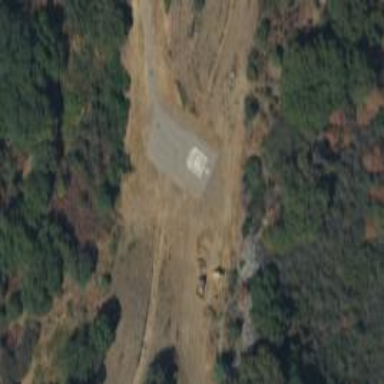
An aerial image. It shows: Image of helipad at airport.